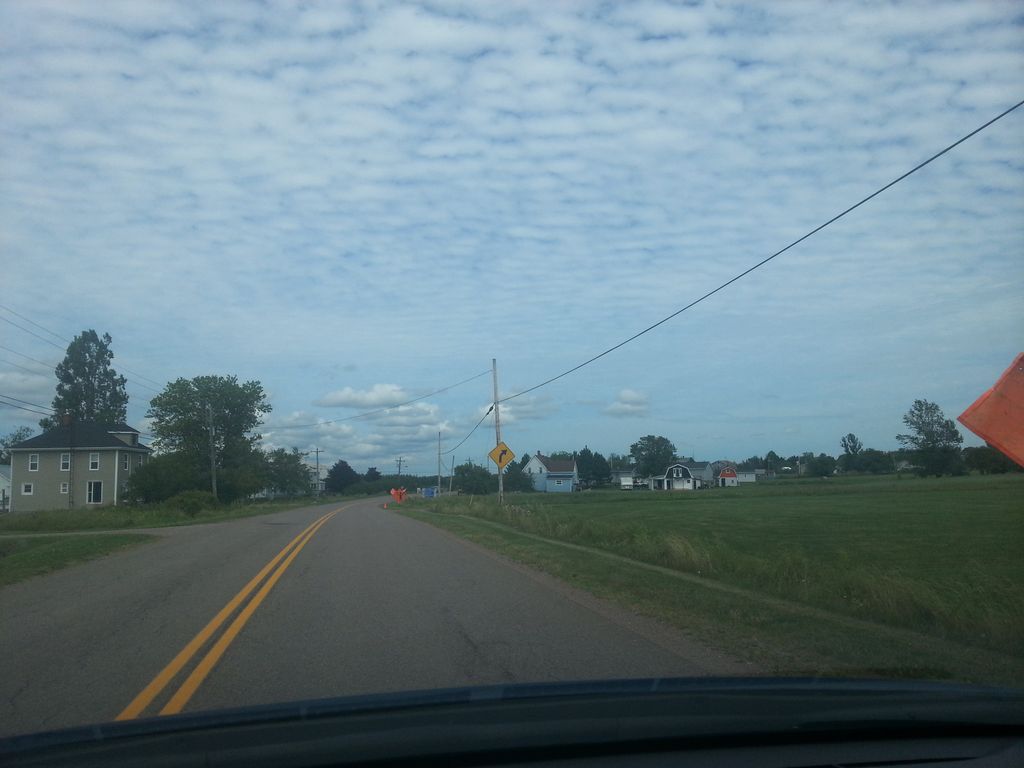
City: charlottetown